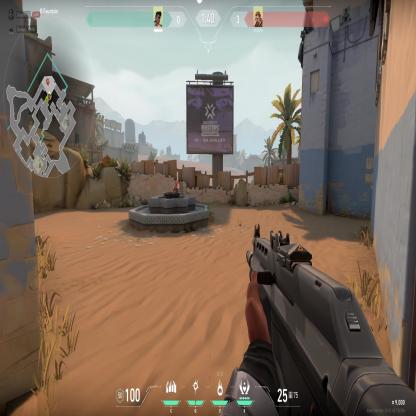
Label: enemy